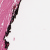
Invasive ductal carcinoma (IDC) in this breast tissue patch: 0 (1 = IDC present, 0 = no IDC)